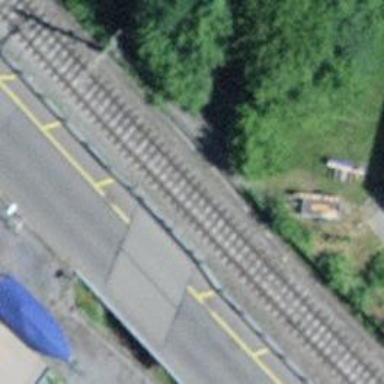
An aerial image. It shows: Railway bridge with electrified contact lines.